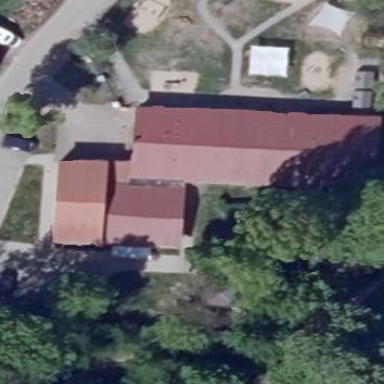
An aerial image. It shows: Kindergarten building.